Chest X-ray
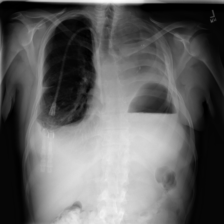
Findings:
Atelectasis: negative
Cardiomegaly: negative
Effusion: negative
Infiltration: negative
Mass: negative
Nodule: negative
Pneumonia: negative
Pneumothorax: negative
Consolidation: negative
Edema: negative
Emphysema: negative
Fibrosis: negative
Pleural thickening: negative
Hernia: negative